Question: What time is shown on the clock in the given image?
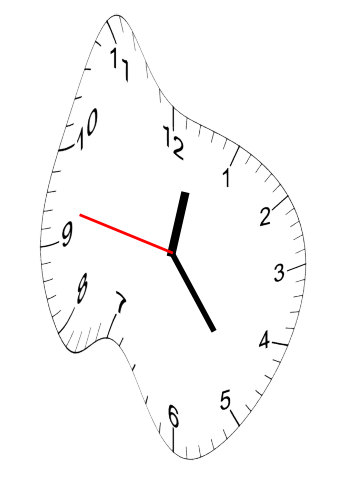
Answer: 12:23:47